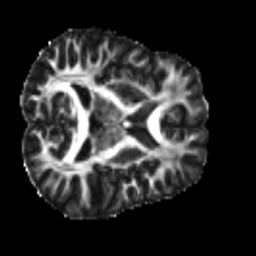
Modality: FA
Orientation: axial
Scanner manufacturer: siemens
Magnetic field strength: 3 T
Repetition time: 4 s
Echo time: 0.0594 s